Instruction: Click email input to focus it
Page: traveler
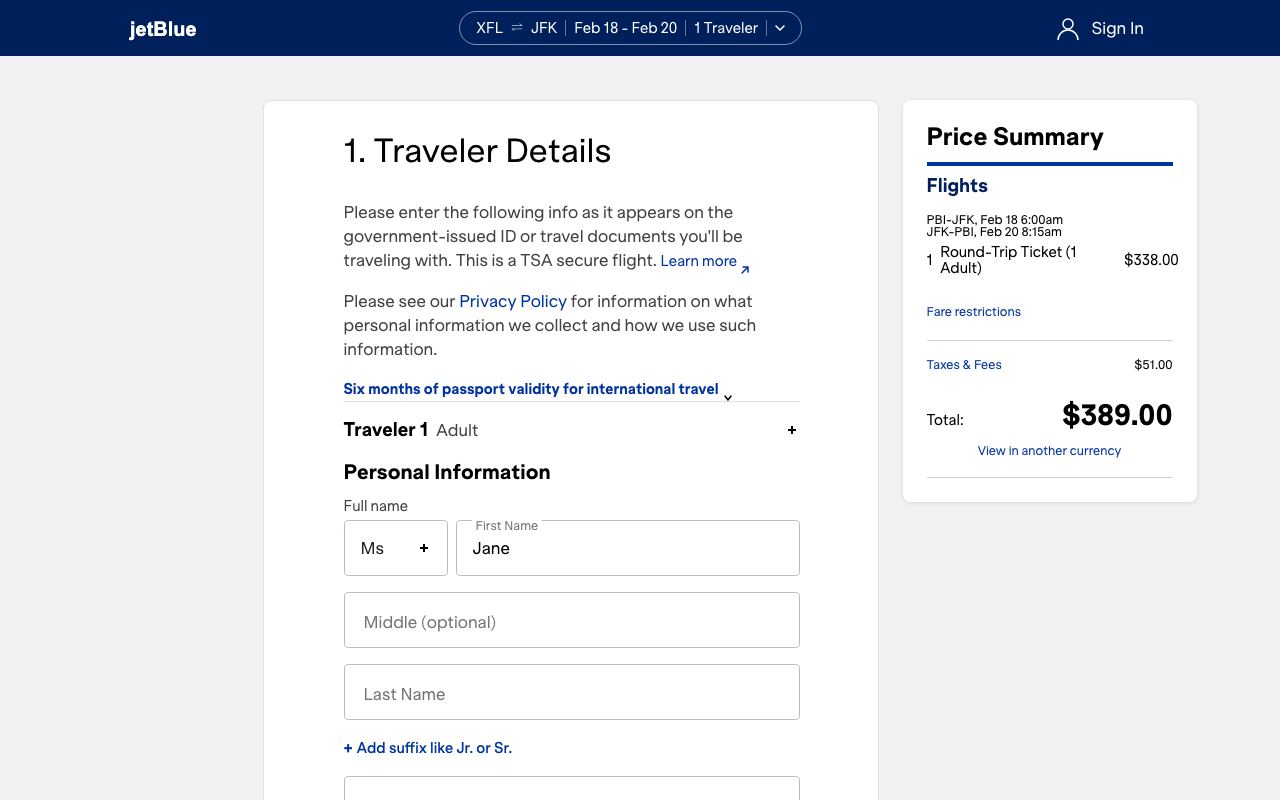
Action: click